Interaction volume radius: 5 \u00c5
Interaction volume height: 15 \u00c5
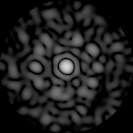
Disorder parameter: 0.8435